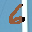
Label: 6